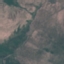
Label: HerbaceousVegetation